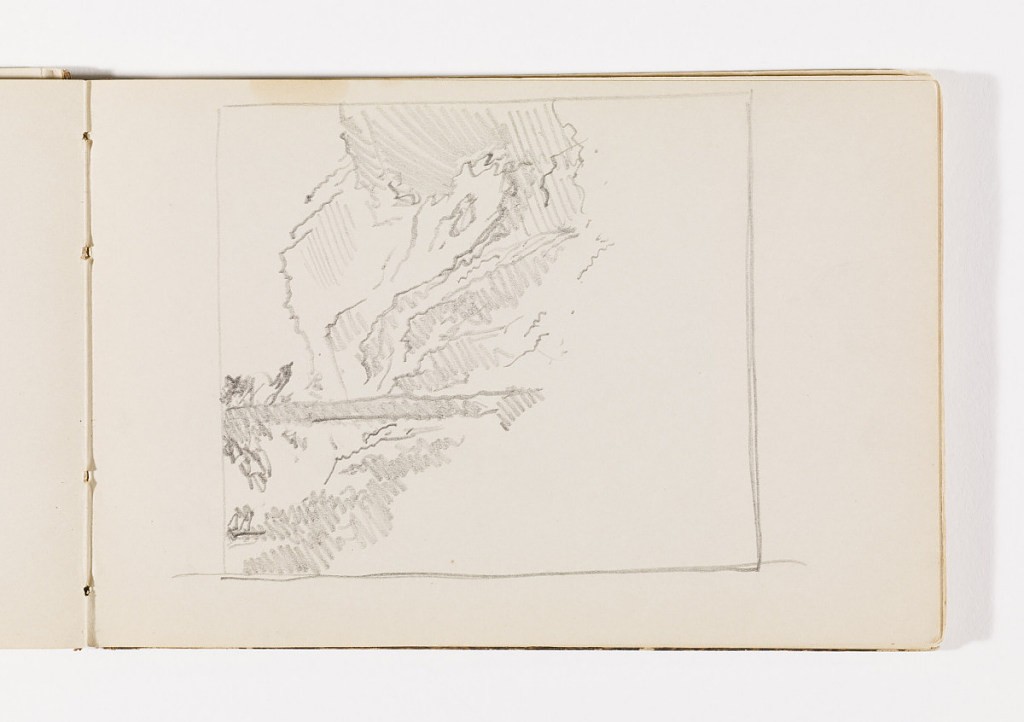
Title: Unfinished Mountain Study with Tall Tree
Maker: William Trost Richards, American, 1833–1905
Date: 1885–1902
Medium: Graphite on cream wove paper
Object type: Sketchbook folio
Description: Unfinished sketch. In left center foreground, a tall branchless tree. In background, large, rocky mountains.